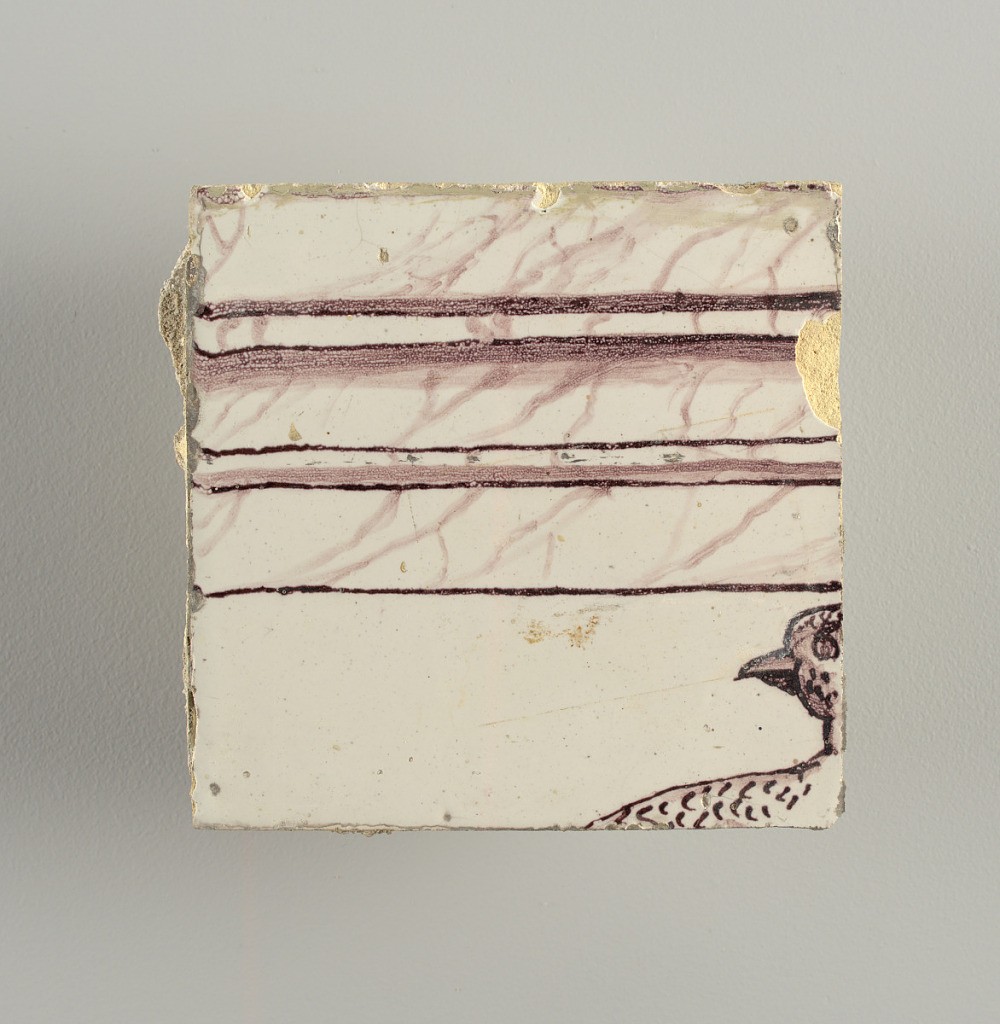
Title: Wall facing
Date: ca. 1725
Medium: tin-glazed earthenware, underglaze
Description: Running design for a frieze or a dado, composed of scrolls of foliage and strapwork, and four repeating motifs--a seated woman in a small upright oval medallion, a putto seated on a rocailled base, and strapwork in axial pattern.  The various panels, A to F, show various repeats of the same design, all being five tiles high and a varying number of tiles wide.